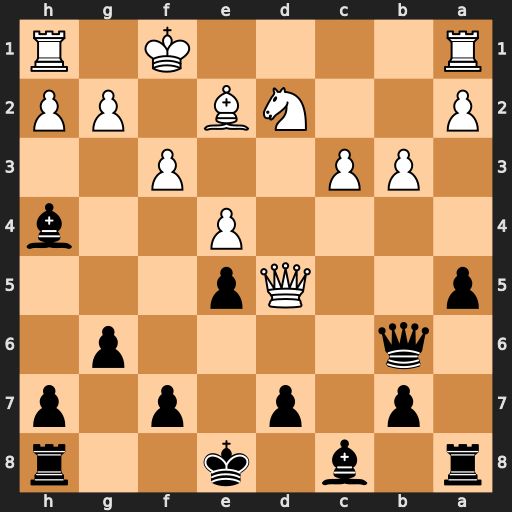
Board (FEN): r1b1k2r/1p1p1p1p/1q4p1/p2Qp3/4P2b/1PP2P2/P2NB1PP/R4K1R
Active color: b
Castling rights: kq
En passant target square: -
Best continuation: Qf2#